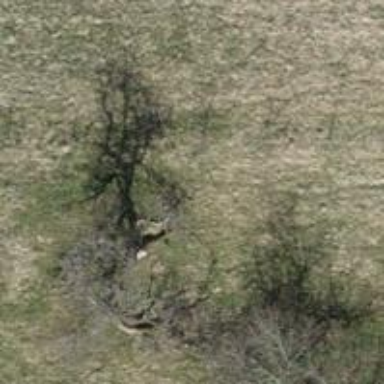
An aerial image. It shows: Single tag "natural: tree."